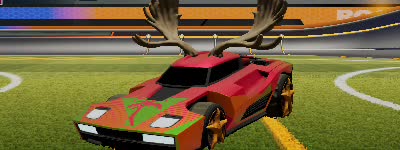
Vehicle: breakout